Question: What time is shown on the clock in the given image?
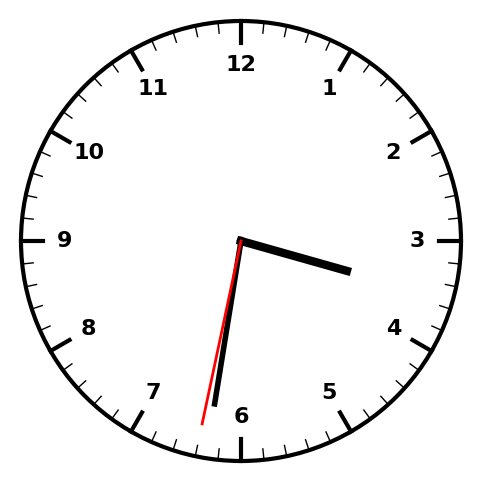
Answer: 03:31:32